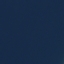
Label: SeaLake